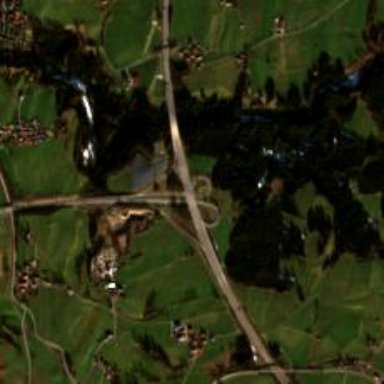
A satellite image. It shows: Motorway junction.